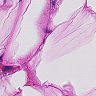
Metastatic tissue present: no